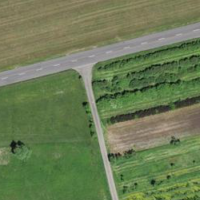
EUNIS habitat code: 52
Species observed at this site:
Roeseliana roeselii